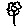
Label: flower